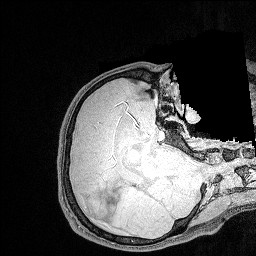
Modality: FLASH
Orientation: axial
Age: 26
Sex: male